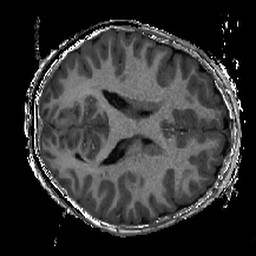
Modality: T1w
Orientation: axial
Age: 7
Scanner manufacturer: siemens
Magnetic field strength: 3 T
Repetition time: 2.4 s
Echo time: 0.00224 s